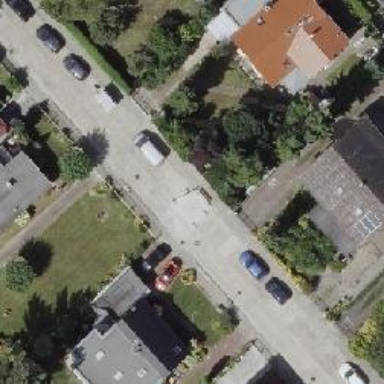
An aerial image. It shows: Residential road with concrete surface and sidewalks on both sides.